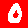
Digit: 0